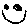
Label: smiley face